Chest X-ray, PA view. Patient: 57 years old, sex F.
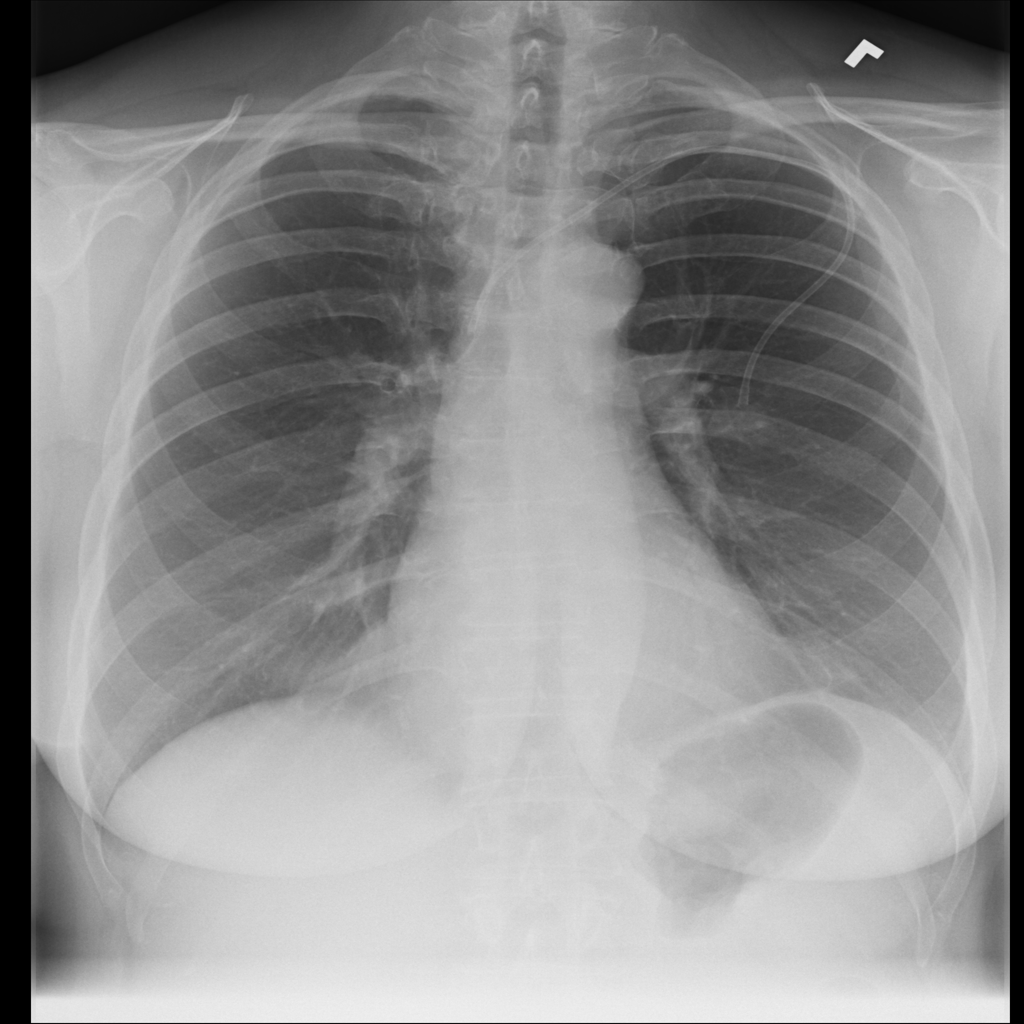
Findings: No Finding